Question: I'm using Visual Studio 2013 Premium. Out of nowhere the NuGet package manager console stopped working. Now it only displays 'Not found' after the powershell initialization fails.

I tried reinstalling NuGet, restarting, removing the folder with NuGet extension.
Anybody has some idea what could be causing this or at least how to find out why is this happening?
Update:
Found this in ActivityLog.xml
'''
Not found
at System.Management.Automation.Internal.PipelineProcessor.SynchronousExecuteEnumerate(Object input, Hashtable errorResults, Boolean enumerate)
at System.Management.Automation.PipelineNode.Execute(Array input, Pipe outputPipe, ArrayList& resultList, ExecutionContext context)
at System.Management.Automation.StatementListNode.ExecuteStatement(ParseTreeNode statement, Array input, Pipe outputPipe, ArrayList& resultList, ExecutionContext context)
'''
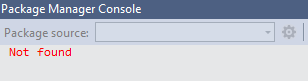
Answer: The issue just randomly resolved itself. No idea why or how.